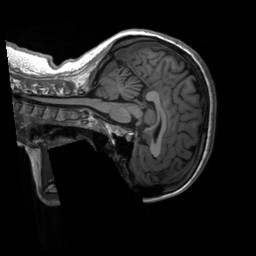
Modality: T1w
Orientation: sagittal
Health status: healthy
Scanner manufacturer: siemens
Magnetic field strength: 3 T
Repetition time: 2.3 s
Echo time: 0.00207 s